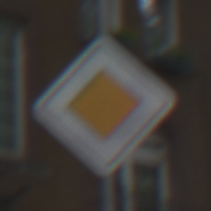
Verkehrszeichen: Vorfahrtsstrasse
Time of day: MorningAfternoon
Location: Outdoor (Urban)
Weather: Overcast
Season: NotSpecified
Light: Natural